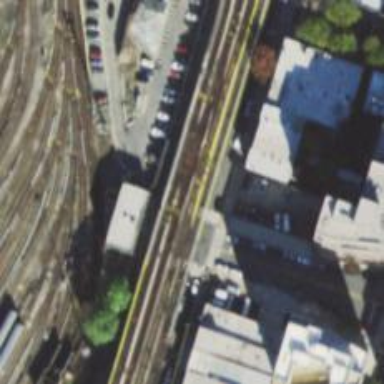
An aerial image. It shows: Bridge over electrified rail tracks leading to yard.